Field crop: maize
Growth stage: 2
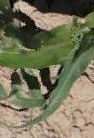
Species: maize